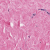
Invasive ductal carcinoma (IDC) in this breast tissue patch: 0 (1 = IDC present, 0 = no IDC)